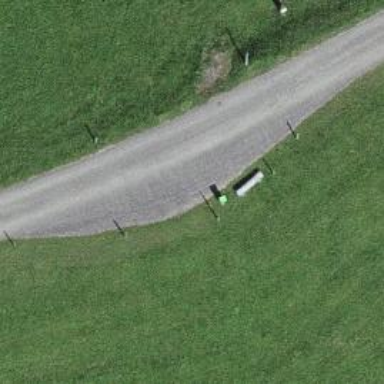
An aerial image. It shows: Passing place on the road.